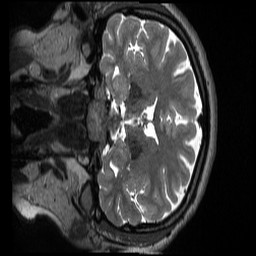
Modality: T2w
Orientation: coronal
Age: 23
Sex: female